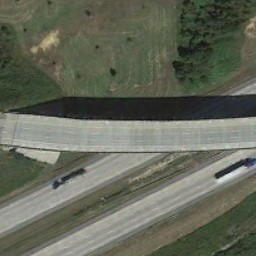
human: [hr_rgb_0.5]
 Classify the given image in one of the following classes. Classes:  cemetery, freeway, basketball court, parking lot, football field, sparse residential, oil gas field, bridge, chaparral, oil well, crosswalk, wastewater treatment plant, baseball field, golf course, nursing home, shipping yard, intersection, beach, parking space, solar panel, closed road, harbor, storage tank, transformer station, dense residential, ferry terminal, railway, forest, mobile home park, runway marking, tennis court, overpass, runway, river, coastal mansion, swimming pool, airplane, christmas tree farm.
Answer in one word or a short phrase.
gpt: overpass